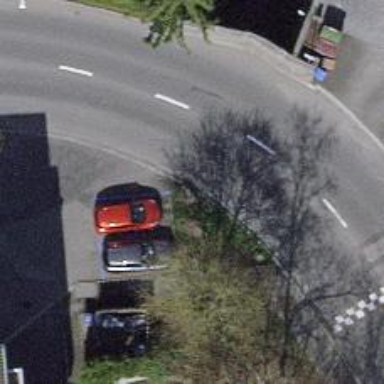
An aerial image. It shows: Sidewalk on asphalt footway bridge.